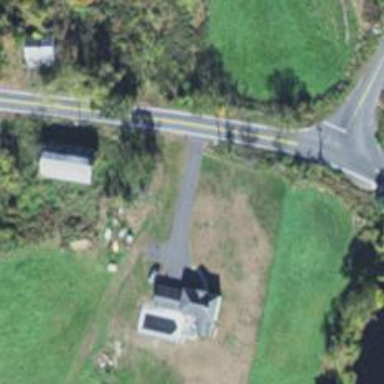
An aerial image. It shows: Driveway leading to service road.